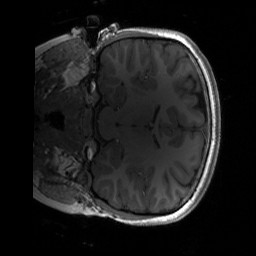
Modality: T1w
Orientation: coronal
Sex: female
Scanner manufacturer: siemens
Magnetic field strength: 3 T
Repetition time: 1.9 s
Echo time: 0.00243 s